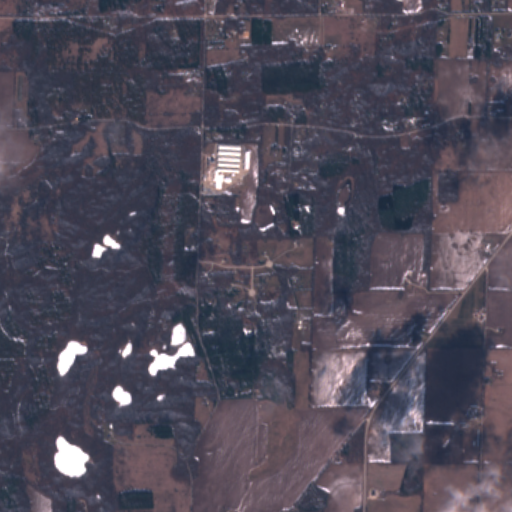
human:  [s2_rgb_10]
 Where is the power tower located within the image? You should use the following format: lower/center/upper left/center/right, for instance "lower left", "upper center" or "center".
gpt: The power tower is located in the upper of the image.
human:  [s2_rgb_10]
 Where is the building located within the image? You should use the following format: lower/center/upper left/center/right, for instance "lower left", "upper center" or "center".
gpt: The building is located in the lower left of the image.
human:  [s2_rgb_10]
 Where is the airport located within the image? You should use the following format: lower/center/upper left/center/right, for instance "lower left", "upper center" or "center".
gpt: There is no airport in the image.